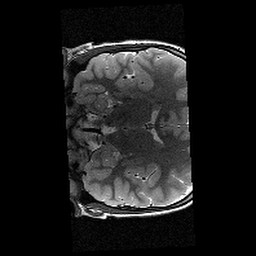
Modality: T2w
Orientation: coronal
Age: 11
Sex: female
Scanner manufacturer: siemens
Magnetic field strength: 3 T
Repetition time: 9.23 s
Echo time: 0.067 s